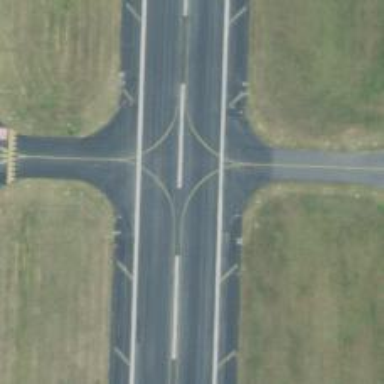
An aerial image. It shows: Image of taxiway at airport.